Interaction volume radius: 10 \u00c5
Interaction volume height: 40 \u00c5
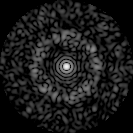
Disorder parameter: 0.8391